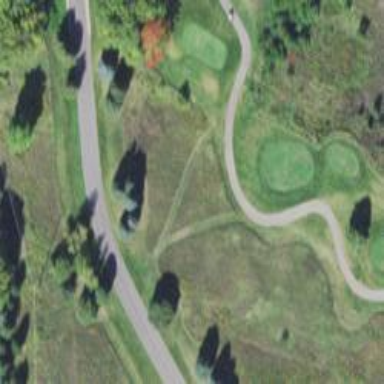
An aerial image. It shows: Service road designated as golf cart path.